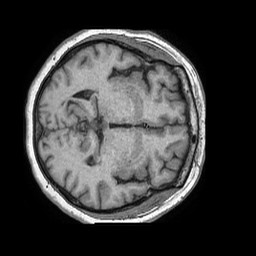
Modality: T1w
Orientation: axial
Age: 63
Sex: female
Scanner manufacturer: philips
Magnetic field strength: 1.5 T
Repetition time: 0.00762 s
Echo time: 0.003464 s